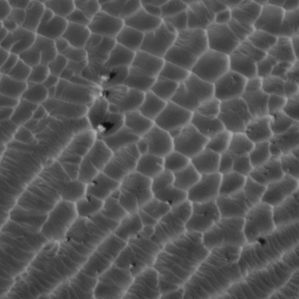
Label: non_frost